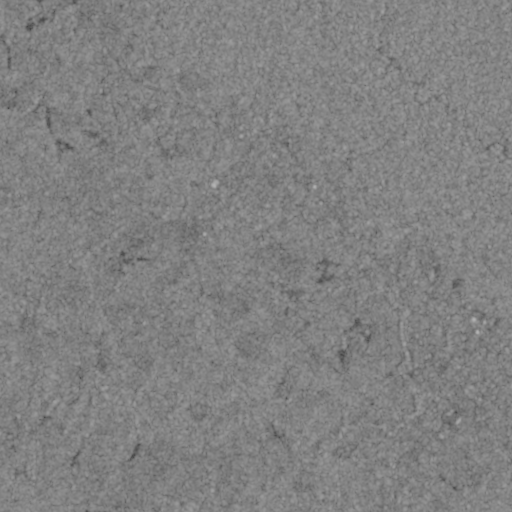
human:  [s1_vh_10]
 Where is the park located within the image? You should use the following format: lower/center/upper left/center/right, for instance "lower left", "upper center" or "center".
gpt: The park is located in the lower right of the image.
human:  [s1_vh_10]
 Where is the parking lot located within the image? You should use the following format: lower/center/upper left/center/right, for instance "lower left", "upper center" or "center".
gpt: The parking lot is located in the lower right of the image.
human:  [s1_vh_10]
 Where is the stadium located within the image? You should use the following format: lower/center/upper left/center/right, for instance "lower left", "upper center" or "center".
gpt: The stadium is located in the lower right of the image.
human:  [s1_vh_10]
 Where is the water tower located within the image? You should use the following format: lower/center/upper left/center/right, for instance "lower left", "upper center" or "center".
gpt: The water tower is located in the lower right of the image.
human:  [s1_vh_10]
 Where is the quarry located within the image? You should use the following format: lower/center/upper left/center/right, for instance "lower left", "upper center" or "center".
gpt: There is no quarry in the image.

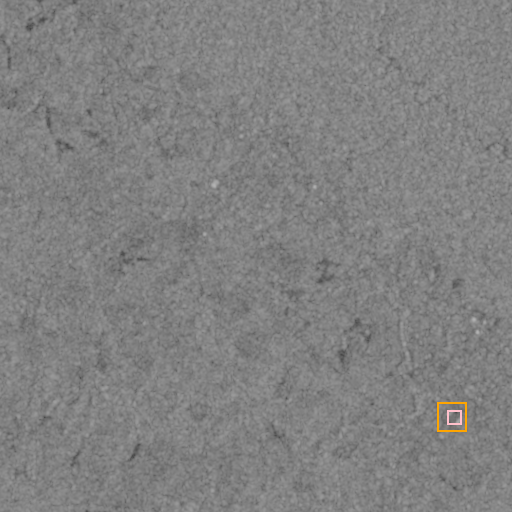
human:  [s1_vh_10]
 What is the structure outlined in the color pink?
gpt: The structure outlined in pink is a park.
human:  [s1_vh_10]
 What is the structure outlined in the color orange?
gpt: The structure outlined in orange is a stadium.
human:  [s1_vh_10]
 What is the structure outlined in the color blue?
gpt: There is no blue outline.